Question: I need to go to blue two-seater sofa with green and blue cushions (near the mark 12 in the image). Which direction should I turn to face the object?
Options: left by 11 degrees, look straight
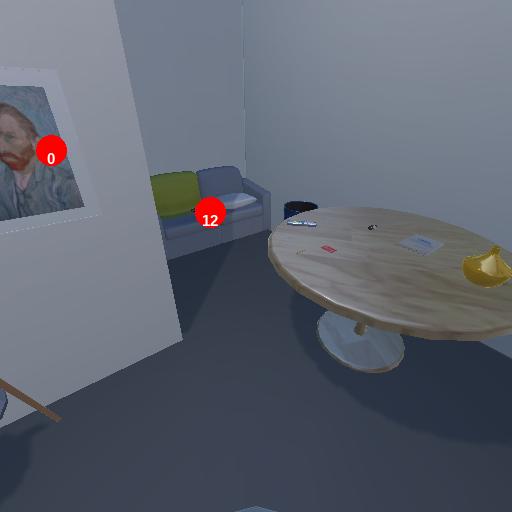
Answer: left by 11 degrees